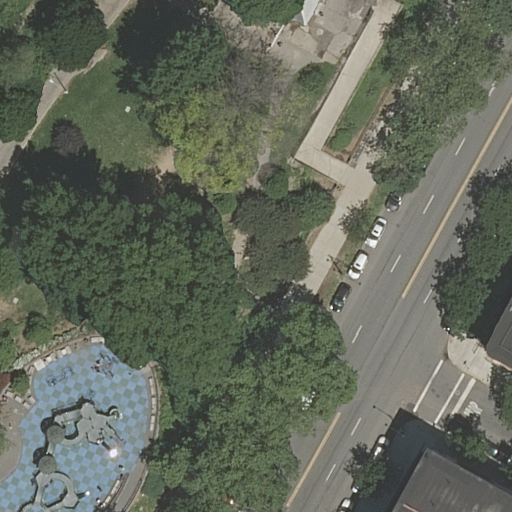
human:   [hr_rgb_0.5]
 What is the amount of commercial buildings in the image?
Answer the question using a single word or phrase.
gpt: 0

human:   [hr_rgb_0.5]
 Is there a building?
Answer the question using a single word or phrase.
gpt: yes

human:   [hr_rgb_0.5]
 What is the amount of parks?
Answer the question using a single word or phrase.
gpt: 1

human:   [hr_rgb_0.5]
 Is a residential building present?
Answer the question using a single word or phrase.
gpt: yes

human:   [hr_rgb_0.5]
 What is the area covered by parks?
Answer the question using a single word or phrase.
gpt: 10345m2

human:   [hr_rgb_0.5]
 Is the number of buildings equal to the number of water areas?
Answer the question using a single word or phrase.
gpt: no

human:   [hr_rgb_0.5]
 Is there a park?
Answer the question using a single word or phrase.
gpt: yes

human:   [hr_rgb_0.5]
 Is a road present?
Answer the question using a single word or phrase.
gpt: yes

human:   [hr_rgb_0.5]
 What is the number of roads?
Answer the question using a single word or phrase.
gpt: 3

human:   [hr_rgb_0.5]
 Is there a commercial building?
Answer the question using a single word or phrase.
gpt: no

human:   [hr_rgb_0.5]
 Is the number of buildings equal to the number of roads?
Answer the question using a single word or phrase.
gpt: no

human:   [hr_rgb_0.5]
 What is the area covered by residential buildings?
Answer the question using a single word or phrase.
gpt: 205m2

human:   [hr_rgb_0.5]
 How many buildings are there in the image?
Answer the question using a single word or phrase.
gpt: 4

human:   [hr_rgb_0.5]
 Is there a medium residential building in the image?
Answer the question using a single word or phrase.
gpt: yes

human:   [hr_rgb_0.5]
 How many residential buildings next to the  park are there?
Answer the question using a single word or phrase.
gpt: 4

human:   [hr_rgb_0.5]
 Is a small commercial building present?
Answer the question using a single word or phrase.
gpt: no

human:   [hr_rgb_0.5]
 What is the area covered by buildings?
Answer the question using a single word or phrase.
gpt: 205m2

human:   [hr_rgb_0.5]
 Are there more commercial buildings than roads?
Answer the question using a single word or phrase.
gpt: no

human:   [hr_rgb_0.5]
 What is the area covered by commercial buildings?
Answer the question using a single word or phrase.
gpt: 0m2

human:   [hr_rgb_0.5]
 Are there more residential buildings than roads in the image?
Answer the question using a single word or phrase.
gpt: yes

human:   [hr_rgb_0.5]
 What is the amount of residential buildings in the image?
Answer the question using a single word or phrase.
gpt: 4

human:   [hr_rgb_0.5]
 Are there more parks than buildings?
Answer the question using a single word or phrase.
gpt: no

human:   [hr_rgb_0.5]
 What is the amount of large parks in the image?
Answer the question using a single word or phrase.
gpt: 1

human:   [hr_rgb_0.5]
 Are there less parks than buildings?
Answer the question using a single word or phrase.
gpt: yes

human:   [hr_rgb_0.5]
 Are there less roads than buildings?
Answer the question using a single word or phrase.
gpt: yes

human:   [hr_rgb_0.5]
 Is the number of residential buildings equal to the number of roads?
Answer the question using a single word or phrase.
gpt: no

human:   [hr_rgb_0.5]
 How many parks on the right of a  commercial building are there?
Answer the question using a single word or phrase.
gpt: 0

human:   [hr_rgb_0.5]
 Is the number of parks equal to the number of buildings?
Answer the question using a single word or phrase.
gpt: no

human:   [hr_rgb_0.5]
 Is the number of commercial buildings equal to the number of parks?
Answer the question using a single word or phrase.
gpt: no

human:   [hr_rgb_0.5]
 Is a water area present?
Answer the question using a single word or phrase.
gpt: no

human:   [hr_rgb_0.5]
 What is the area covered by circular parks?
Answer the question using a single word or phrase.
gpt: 0m2

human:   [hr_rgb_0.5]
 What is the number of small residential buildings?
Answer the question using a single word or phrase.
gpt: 3

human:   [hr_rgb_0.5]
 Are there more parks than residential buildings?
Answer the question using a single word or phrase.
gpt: no

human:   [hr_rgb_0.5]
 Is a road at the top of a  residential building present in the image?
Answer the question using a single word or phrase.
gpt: yes

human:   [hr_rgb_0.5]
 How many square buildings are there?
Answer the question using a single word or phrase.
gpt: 0

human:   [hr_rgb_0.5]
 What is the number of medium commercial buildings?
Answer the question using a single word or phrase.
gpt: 0

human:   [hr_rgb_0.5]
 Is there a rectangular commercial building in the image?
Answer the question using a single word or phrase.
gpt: no

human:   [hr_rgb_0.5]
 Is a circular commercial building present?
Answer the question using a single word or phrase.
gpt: no

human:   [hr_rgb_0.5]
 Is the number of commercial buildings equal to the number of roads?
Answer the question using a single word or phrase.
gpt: no

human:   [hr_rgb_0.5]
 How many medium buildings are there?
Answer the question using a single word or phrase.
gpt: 1

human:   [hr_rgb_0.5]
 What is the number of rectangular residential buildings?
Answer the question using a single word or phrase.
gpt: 4

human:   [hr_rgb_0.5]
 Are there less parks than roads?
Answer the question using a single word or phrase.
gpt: yes

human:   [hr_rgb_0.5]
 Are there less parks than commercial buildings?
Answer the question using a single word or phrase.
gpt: no

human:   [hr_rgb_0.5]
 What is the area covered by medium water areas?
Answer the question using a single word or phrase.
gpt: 0m2

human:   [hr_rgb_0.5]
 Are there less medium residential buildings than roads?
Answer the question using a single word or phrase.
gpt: yes

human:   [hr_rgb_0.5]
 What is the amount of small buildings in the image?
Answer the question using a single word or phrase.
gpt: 3

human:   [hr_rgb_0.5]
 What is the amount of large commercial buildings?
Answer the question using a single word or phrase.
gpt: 0

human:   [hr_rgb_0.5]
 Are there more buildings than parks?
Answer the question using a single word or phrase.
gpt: yes

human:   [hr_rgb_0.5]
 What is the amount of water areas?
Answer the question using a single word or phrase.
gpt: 0

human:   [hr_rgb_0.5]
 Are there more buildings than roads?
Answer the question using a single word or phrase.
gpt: yes

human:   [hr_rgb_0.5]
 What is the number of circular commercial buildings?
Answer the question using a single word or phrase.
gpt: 0

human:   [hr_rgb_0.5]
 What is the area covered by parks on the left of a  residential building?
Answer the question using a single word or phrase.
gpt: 10345m2

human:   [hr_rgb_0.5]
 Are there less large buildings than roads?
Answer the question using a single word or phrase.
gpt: yes

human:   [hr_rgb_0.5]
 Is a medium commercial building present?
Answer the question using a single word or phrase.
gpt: no

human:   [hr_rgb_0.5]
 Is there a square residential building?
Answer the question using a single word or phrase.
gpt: no

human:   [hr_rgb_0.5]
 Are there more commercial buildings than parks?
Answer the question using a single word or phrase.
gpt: no

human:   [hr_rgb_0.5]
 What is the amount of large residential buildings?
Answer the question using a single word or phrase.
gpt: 0

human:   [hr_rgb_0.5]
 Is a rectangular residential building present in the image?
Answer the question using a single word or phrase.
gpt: yes

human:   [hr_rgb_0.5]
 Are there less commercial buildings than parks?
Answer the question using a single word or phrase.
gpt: yes

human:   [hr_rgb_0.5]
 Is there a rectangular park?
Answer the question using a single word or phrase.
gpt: no

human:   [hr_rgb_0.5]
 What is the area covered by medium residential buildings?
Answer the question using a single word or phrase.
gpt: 142m2

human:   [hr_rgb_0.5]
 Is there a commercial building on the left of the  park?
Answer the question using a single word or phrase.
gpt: no

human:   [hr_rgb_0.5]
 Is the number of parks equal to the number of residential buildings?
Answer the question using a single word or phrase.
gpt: no

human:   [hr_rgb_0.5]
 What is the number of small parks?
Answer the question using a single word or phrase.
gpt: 0